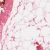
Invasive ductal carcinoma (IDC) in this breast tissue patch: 0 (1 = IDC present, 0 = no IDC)